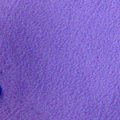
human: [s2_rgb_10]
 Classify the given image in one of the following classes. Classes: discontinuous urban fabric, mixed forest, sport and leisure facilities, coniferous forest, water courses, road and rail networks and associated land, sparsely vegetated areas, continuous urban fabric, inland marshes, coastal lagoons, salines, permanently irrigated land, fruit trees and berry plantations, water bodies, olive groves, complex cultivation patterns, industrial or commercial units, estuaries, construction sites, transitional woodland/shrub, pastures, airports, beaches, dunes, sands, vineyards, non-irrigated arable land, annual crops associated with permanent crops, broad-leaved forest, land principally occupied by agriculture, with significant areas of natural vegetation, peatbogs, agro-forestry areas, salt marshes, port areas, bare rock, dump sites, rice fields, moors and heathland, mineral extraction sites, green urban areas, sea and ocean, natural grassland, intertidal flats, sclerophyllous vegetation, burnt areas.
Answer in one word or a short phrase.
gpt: water bodies